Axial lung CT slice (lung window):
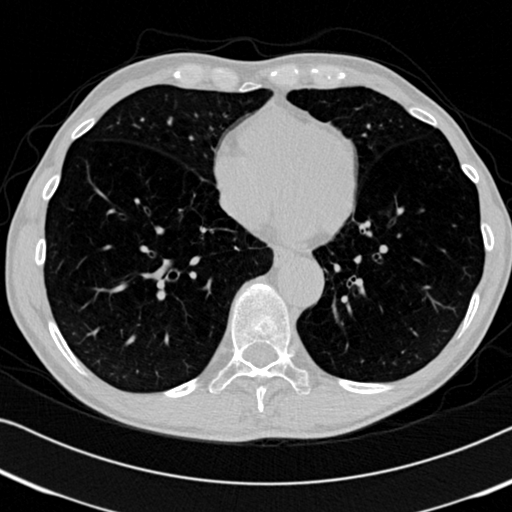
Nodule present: no